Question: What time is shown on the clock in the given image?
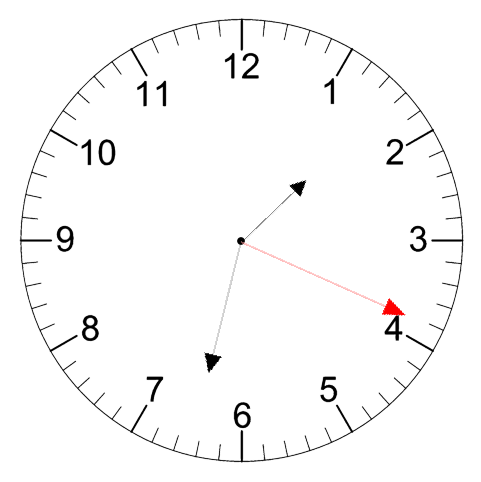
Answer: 01:32:19